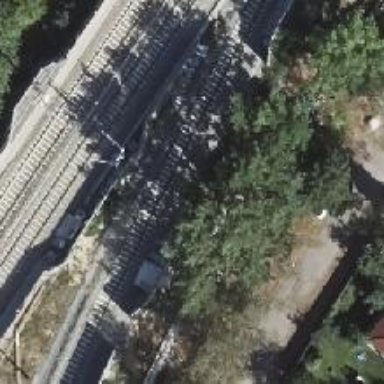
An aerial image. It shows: Railway signal.